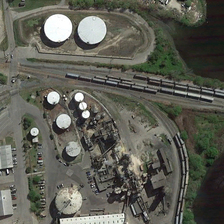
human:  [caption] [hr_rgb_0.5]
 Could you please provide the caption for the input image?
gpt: some storage tanks are near railways and a river with some green plants .

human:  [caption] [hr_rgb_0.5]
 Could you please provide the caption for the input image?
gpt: it is gray roads, white buildings, gray buildings, black buildings,green treesand lawn, and black gray trains .

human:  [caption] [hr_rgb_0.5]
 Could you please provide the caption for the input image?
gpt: some storage tanks are near railways and a river with some green plants .

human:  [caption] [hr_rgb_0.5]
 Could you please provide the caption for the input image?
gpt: this is a railway interchange some trains and buildings .

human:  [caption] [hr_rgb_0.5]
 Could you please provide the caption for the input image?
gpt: this is a railway interchange some trains and buildings .